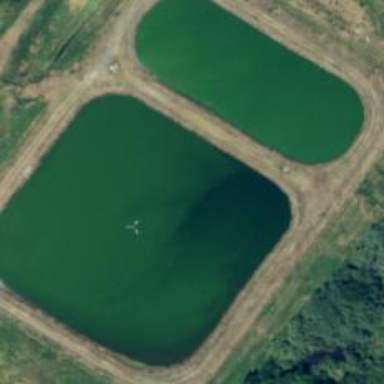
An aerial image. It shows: Wastewater plant.